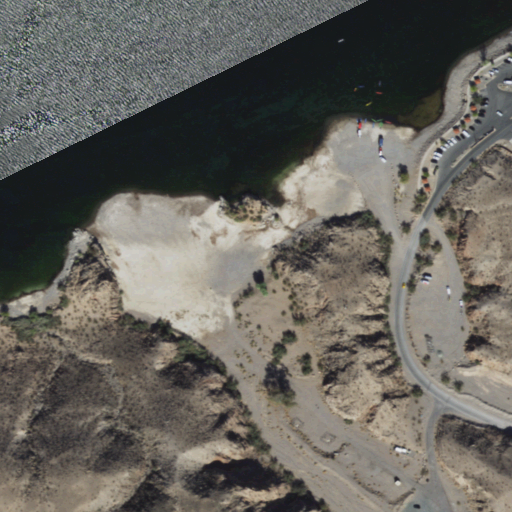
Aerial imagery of valley in Arizona named Jumbo Wash containing shrub, open water, low intensity development, medium intensity development, and open development